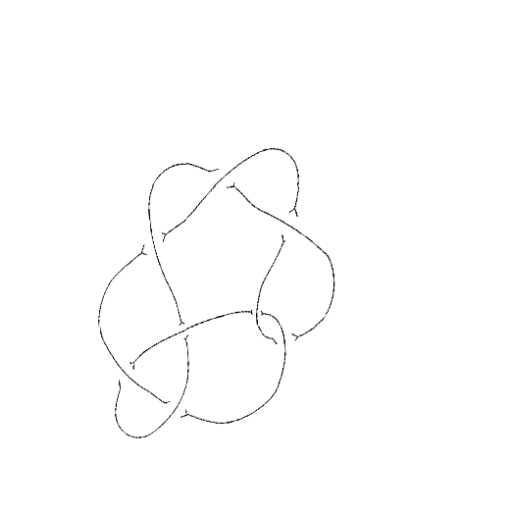
Crossing number: 8